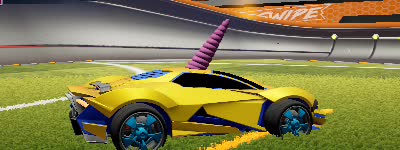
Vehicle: werewolf